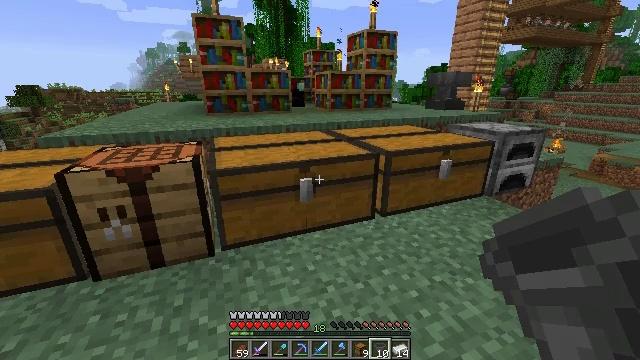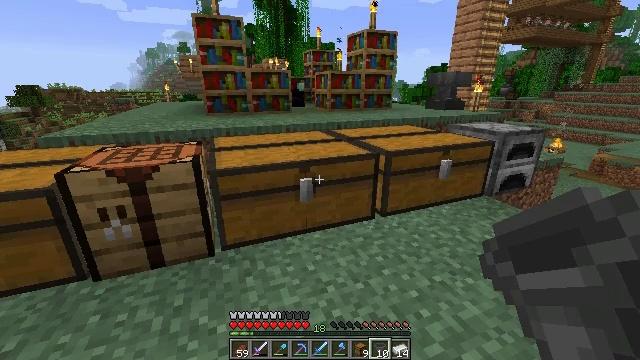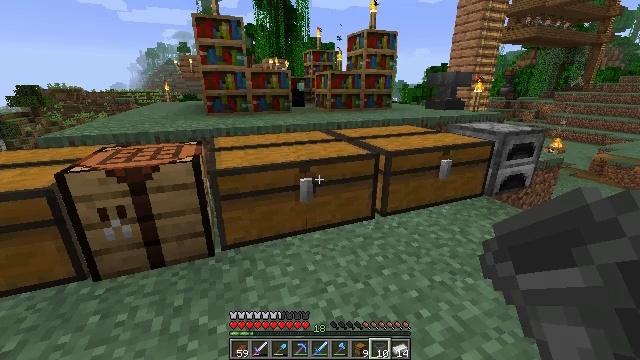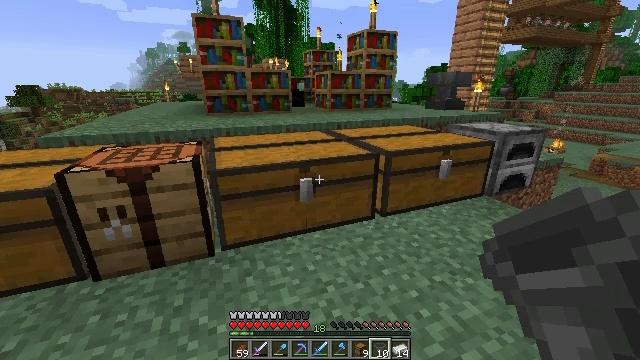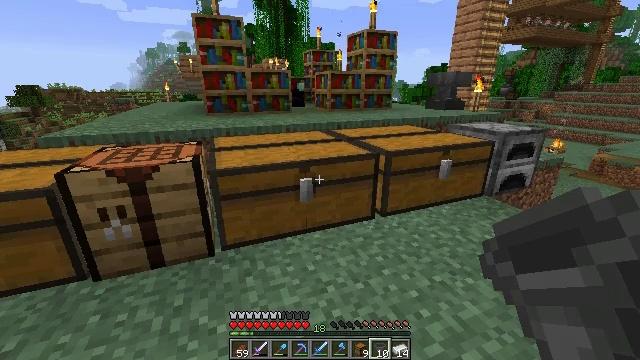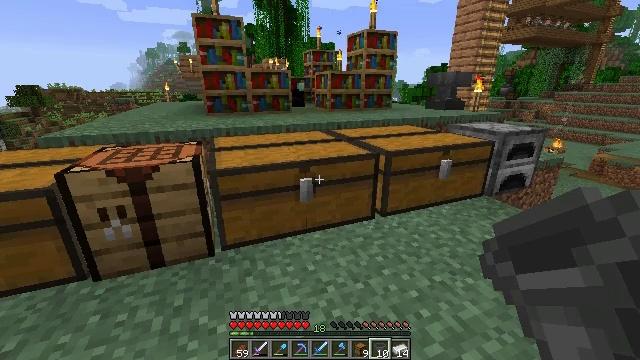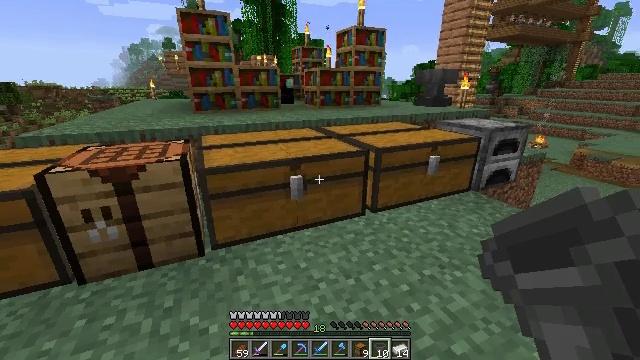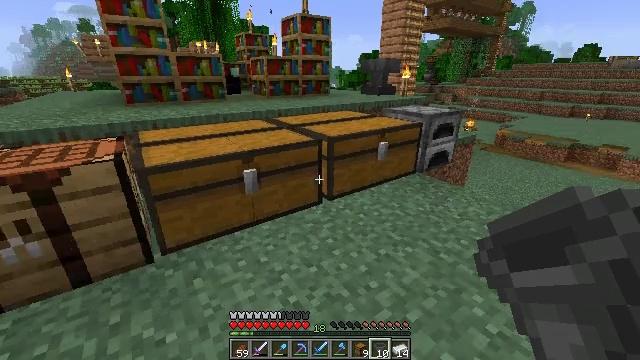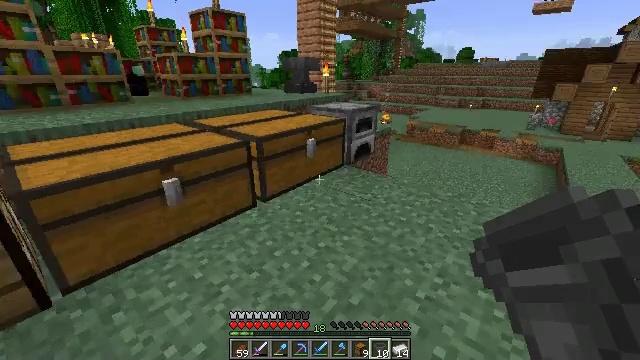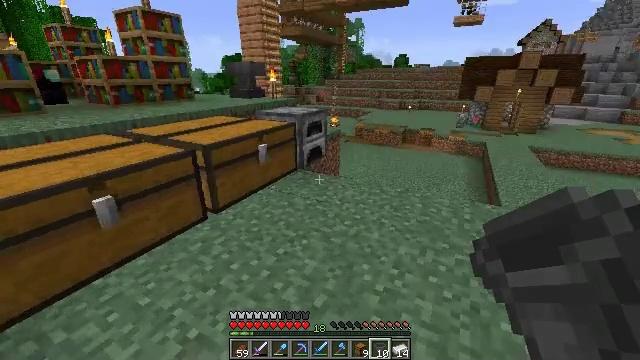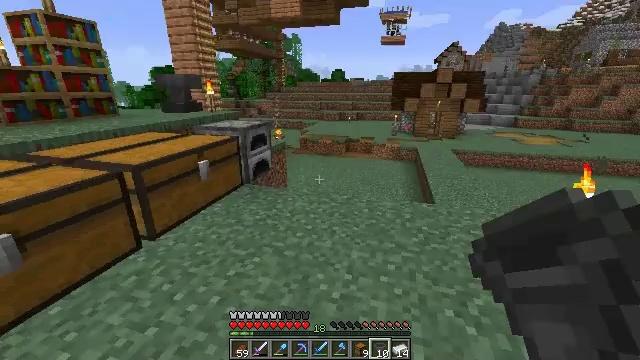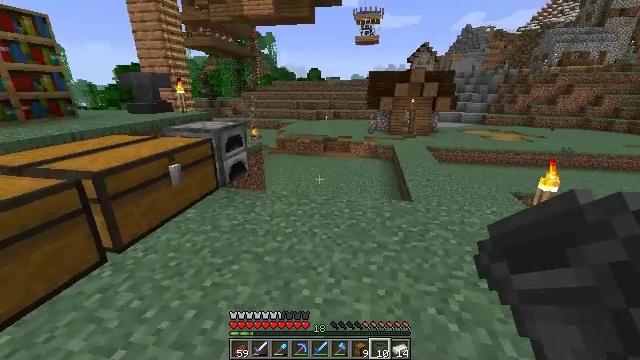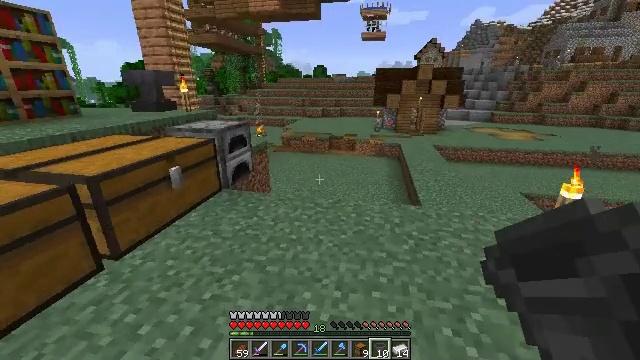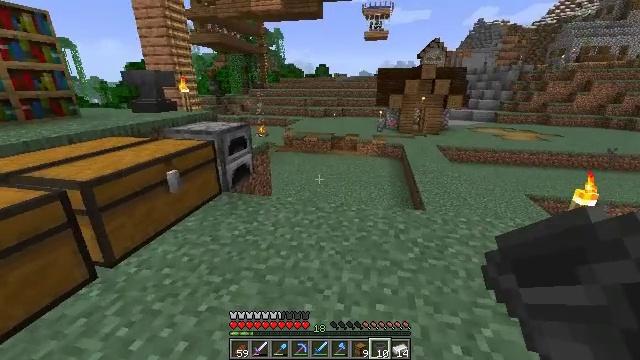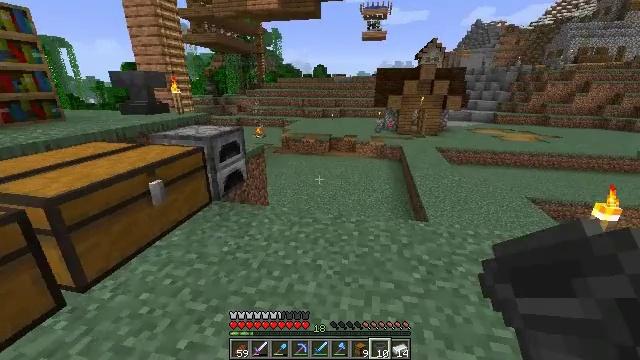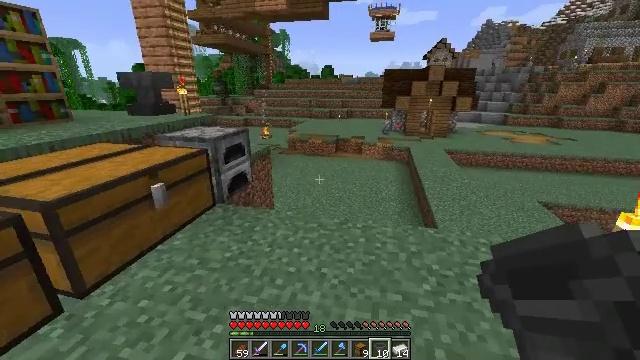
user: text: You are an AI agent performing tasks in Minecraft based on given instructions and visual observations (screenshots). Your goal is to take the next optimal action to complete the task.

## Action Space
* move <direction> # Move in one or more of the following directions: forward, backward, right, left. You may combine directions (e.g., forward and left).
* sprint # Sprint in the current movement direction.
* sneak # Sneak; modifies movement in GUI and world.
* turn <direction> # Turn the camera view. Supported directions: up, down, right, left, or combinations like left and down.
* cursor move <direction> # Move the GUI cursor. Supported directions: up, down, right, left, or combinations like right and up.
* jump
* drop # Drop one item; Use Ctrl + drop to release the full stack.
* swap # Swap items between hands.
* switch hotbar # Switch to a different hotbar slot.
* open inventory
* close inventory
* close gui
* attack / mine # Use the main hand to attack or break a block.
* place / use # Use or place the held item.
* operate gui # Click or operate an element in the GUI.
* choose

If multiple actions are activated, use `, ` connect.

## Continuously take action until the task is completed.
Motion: motion action
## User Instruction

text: Mine the furnace to collect it.
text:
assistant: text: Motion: no_op
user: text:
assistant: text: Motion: no_op
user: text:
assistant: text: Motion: no_op
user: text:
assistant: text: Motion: no_op
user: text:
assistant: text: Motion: no_op
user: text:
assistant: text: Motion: turn right
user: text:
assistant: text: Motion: turn right and down
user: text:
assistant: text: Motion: turn right
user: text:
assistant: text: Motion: turn right
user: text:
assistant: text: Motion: turn right and up
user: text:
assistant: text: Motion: move forward, turn right
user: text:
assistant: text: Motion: move forward, turn left
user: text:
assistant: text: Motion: move forward
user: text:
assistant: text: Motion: move forward
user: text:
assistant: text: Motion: move forward, turn left
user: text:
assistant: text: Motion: move forward, turn up
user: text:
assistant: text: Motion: move forward, turn up
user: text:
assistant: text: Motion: move forward, turn left
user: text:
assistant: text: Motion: move forward, turn left
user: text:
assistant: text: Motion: turn left
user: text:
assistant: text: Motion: turn left and up
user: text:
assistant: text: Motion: turn left and up
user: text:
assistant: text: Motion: turn left
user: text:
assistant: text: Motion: no_op
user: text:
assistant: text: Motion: no_op
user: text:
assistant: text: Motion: no_op
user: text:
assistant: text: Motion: no_op
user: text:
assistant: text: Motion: no_op
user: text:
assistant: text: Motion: turn right
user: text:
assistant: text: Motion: turn right and down